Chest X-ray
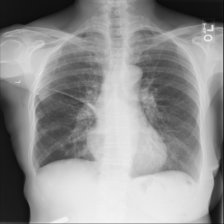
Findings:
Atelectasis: negative
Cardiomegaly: negative
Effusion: negative
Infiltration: negative
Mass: negative
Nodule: negative
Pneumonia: negative
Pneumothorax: negative
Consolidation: negative
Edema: negative
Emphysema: negative
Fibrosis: negative
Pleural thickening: negative
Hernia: negative